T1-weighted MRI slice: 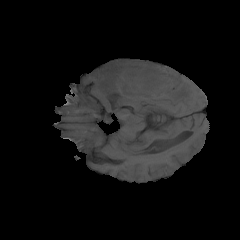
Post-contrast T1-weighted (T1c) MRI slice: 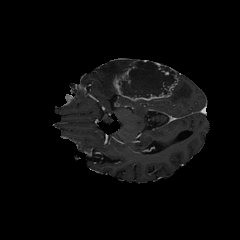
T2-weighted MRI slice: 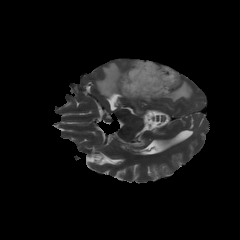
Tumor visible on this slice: yes